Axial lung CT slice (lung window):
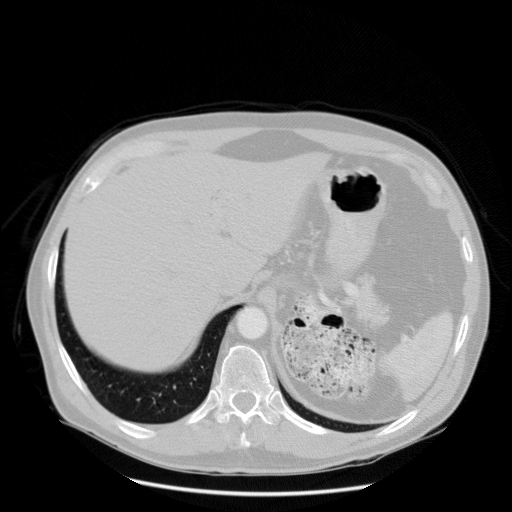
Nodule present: no